Field crop: tomato
Growth stage: 2
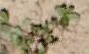
Species: portulaca